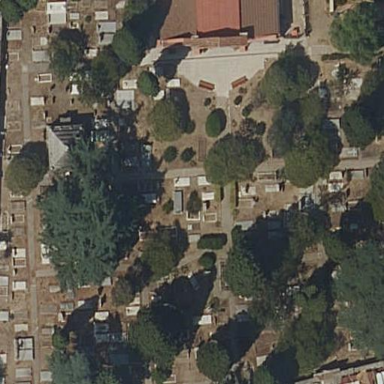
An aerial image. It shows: Attraction within the cemetery area.